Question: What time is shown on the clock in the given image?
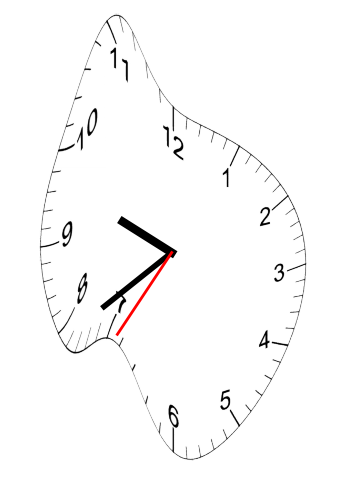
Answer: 09:38:35